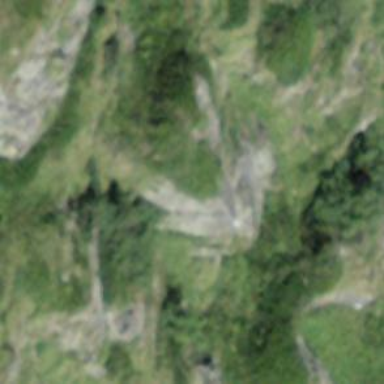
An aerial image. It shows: Cliff in nature.